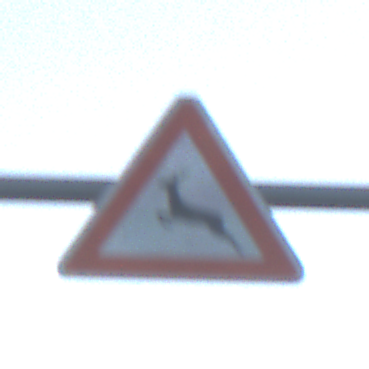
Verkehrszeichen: WildwechselRechts
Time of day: SunriseSunset
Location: Outdoor (RoadRail)
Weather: PartlyCloudy
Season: NotSpecified
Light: Natural